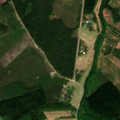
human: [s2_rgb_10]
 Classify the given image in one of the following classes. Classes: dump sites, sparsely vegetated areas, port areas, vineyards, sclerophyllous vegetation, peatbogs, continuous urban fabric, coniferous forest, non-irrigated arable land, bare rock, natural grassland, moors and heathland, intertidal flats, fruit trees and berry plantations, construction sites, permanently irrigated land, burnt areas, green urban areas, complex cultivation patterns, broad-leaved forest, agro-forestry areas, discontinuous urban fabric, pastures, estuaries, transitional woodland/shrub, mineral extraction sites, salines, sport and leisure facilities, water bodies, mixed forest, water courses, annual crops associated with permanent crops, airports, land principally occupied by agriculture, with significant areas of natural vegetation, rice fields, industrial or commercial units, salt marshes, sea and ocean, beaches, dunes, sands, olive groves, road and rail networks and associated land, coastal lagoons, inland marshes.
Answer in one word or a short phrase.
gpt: land principally occupied by agriculture, with significant areas of natural vegetation, coniferous forest, mixed forest